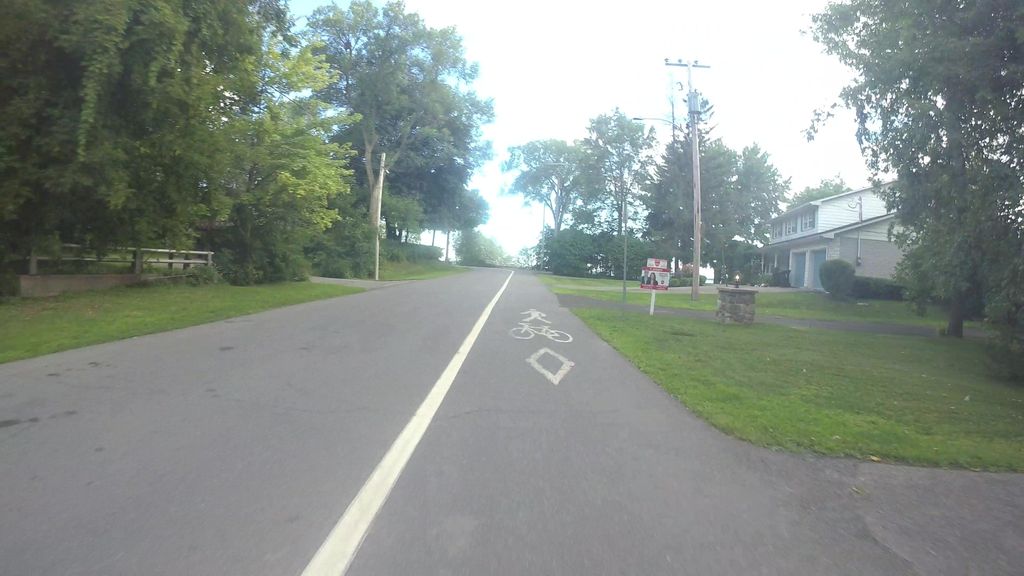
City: montreal